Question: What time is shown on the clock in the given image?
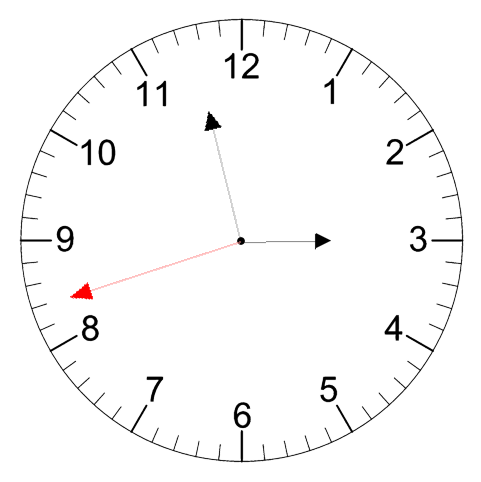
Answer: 02:57:42